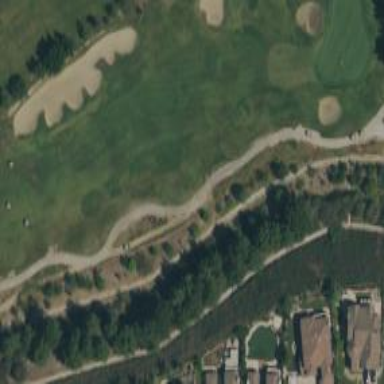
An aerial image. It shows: Golf cartpath that is also road path.